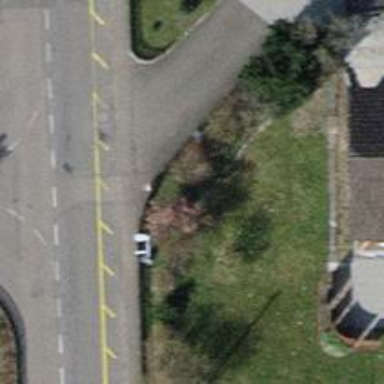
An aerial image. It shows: Bus stop with platform for public transport.